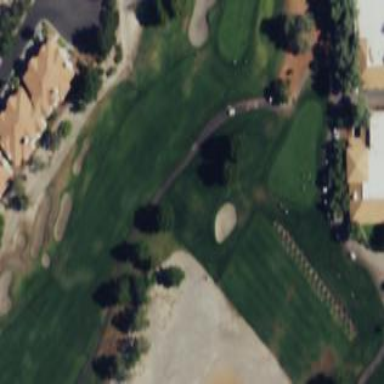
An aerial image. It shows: Grass area designated as golf tee.